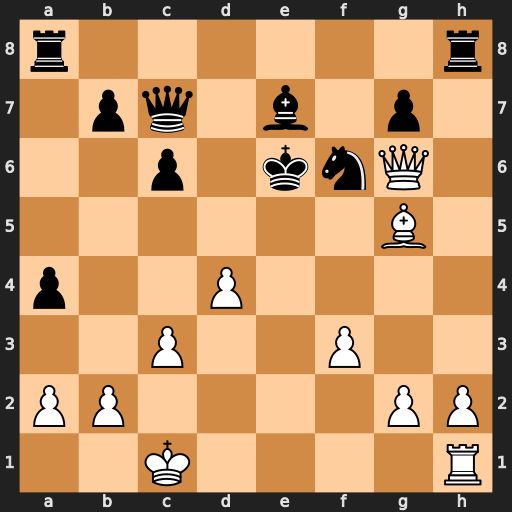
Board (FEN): r6r/1pq1b1p1/2p1knQ1/6B1/p2P4/2P2P2/PP4PP/2K4R
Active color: w
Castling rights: -
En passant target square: -
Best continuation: Re1+ Kd7 Rxe7+ Kxe7 Qxg7+